Interaction volume radius: 5 \u00c5
Interaction volume height: 30 \u00c5
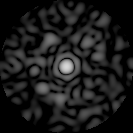
Disorder parameter: 0.8223